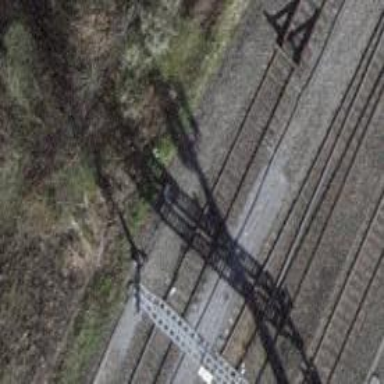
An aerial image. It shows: Single railway siding track.